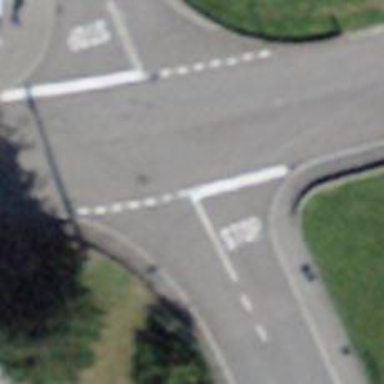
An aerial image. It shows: Road with stop sign.